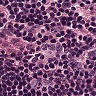
Metastatic tissue present: no